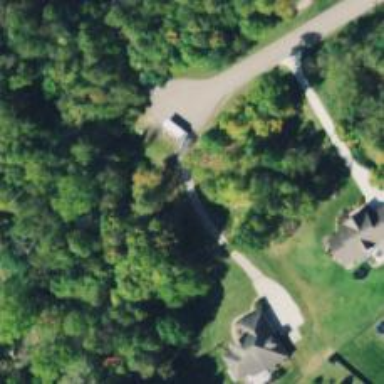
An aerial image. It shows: Driveway leading to service road.